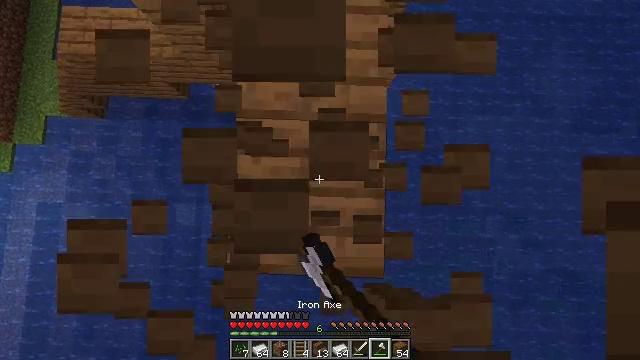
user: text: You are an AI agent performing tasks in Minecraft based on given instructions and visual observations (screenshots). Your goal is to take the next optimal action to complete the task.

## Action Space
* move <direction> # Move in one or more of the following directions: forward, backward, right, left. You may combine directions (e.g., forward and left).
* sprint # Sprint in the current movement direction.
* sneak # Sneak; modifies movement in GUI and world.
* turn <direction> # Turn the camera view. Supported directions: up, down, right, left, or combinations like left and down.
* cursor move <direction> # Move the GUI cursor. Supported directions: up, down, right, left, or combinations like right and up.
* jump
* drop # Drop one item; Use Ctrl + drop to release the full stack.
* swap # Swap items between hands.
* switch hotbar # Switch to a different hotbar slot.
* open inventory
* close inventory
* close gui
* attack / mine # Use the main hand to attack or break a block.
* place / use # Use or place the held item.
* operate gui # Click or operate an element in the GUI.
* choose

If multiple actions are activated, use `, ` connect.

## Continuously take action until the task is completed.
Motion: motion action
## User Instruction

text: Attack the spruce planks to recycle them.
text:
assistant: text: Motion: attack / mine